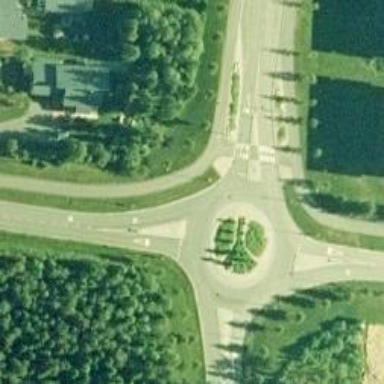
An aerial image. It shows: Tertiary road made of asphalt leading to roundabout junction.